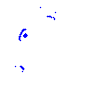
Particle: kaon